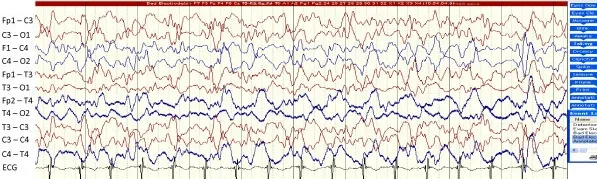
The waveforms of aEEG and cEEG for 70 hours after the induction of TH. The upper panel represent amplitude-integrated EEG (aEEG), showing a repetitive narrowing bandwidth with a sharp rise in the lower margin accompanied by a smaller rise in the upper margin (arrows), which was suspected as intermittent and discrete seizrues. Raw cEEG tracing corresponding to light blue band in aEEG confirms the waveform of aEEG as seisures.
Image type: electrography (eeg)